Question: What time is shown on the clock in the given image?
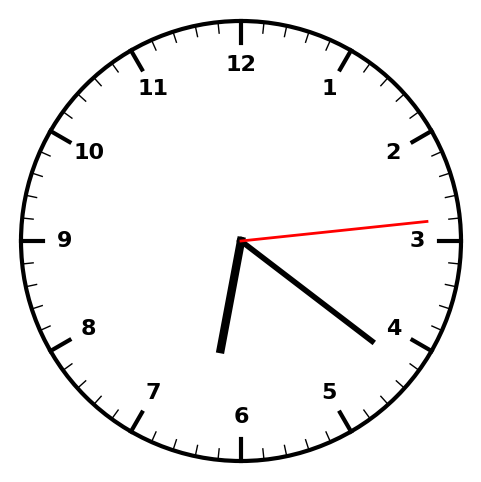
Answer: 06:21:14